Question: I am trying to set out my webpage and I am facing a big problem. I have wrapped all of my code in a tag as I wish to wrap all of my content in an additional background of different color.
However when I set the attributes for my code this happens:

It is as if by bottom element is overlapping somehow with the two above. I am using column separators I do not know if this affects it. Here is my full CSS & HTML code:
HTML:
'''
<!DOCTYPE html>
<html>
<head>
<link href='http://fonts.googleapis.com/css?family=Ubuntu:400,700' rel='stylesheet' type='text/css'>
<link rel="stylesheet" href="http://s3.amazonaws.com/codecademy-content/courses/ltp/css/bootstrap.css">
<link rel='stylesheet' href='style.css'/>
<script src='script.js'></script>
</head>
<body>
<div class="nav">
<div class="container">
<ul class="pull-left">
<li><a href="#">Home</a></li>
<li><a href="#">Featured</a></li>
<li><a href="#">Coming Soon</a></li>
</ul>
<ul class="pull-right">
<li><a href="#">Sign In</a></li>
<li><a href="#">Register</a></li>
</ul>
<div id="logo-game">
<img src="http://upload.wikimedia.org/wikipedia/he/b/b7/Gamespot_logo.png">
</div>
</div>
</div>
<div class="jumbotron">
<div class="container">
<div class="feature-cont">
<div id="feature-cont-back">
<h1>100's Of Featured Game Reviews</h1>
<p>Browse through our collection of the most popular game reviews out there</p>
<a href="#">Find Out More</a>
</div>
</div>
</div>
</div>
<div class="bodytwo">
<!--Recommened Section-->
<div class="recommended">
<div class="text-center">
<div class="container">
<ul>
<li><img src="https://img.game.co.uk/merch/homeEspots/FranchiseLogos/FranchiseLogos_Destiny.jpg"></li>
<li><img src="https://img.game.co.uk/merch/homeEspots/FranchiseLogos/FranchiseLogos_CODAW.jpg"></li>
<li><img src="https://img.game.co.uk/merch/homeEspots/FranchiseLogos/FranchiseLogos_Evolve.jpg"></li>
<li><img src="https://img.game.co.uk/merch/homeEspots/FranchiseLogos/FranchiseLogos_AssassinsCreed.jpg"</li>
<li><img src="https://img.game.co.uk/merch/homeEspots/FranchiseLogos/FranchiseLogos_FIFA.jpg"</li>
</ul>
<ul>
<li><img src="https://img.game.co.uk/merch/homeEspots/FranchiseLogos/FranchiseLogos_Forza.jpg"></li>
<li><img src="https://img.game.co.uk/merch/homeEspots/FranchiseLogos/FranchiseLogos_BattlefieldHardlines.jpg"></li>
<li><img src="https://img.game.co.uk/merch/homeEspots/FranchiseLogos/FranchiseLogos_GTAV.jpg"></li>
<li><img src="https://img.game.co.uk/merch/homeEspots/FranchiseLogos/FranchiseLogos_Halo.jpg"></li>
<li><img src="https://img.game.co.uk/merch/homeEspots/FranchiseLogos/FranchiseLogos_FarCry4.jpg"> </li>
</ul>
</div>
</div>
</div>
<!--Start Of Tables-->
<div class="mainc">
<div class="container">
<div class="row">
<div class="col-md-6">
<div class="new-game">
<table>
<tr>
<th colspan="3">Games</th>
</tr>
<tr>
<td>
<img src="http://static.gamespot.com/uploads/original/<PHONE>/<PHONE>-battlefield4.jpeg">
<p>Battlefield 4 is the genre-defining action blockbuster made from moments that blur the line between game and glory...</p>
</td>
<td>
<img src="http://images.pushsquare.com/games/ps3/fifa_14/cover_large.jpg">
<p>This year it's all about the emotion of scoring great goals - the challenge of building play as a team...</p>
</td>
<td>
<img src="http://images.pushsquare.com/games/ps3/dead_island_riptide/cover_large.jpg">
<p>Take on hundreds of Zombies at once as your screen becomes swamped with the undead all after one thing.... You!</p>
</td>
</tr>
<tr>
<td height="400">
<img src="http://images.pushsquare.com/games/ps4/need_for_speed_rivals/cover_large.jpg">
<p>High speed meets high stakes in Need for Speed: Rivals. Play as a lone-wolf racer or a team-based cop as you speed... </p>
</td>
<td>
<img src="http://images.pushsquare.com/games/ps4/watch_dogs/cover_large.jpg">
<p>Join the Community and Social Team from GAME as they head to Paris for a special Watch Dogs event with Ubisoft!.. </p>
</td>
<td>
<img src="http://images.pushsquare.com/games/ps3/last_of_us/cover_large.jpg">
<p>From the creators of the Uncharted Series comes an emotionally-charged experience that'll keep you gripped...</p>
</td>
</tr>
</table>
</div>
</div>
<!--End Of Tables-->
<!--Start of chart-->
<div class="col-md-6">
<div class="table-chart">
<table class="background">
<tr>
<th colspan="3"><h1>Game Charts</h1></th>
</tr>
<tr>
<td><h1>1</h1></td>
<td><img src="http://images.pushsquare.com/games/ps3/gran_turismo_6/cover_large.jpg"</td>
<td><h3>Gran Turismo</h3><a href="#" class="view-review">View Review</a></td>
</tr>
<tr>
<td><h1>2</h1></td>
<td><img src="http://images.pushsquare.com/games/ps3/call_of_duty_ghosts/cover_large.jpg"</td>
<td><h3>Call of Duty:Ghosts</h3><a href="#" class="view-review">View Review</a> </td>
</tr>
<tr>
<td><h1>3</h1></td>
<td><img src="http://images.pushsquare.com/games/ps4/killzone_shadow_fall/cover_large.jpg"</td>
<td><h3>Killzone</h3><a href="#" class="view-review">View Review</a></td>
</tr>
</table>
</div>
</div>
</div>
</div>
</div>
<!--End of chart-->
</div>
<div class="feature-article">
<div ="feature-back">
<div class="container">
<div class="row">
<div class="col-md-4">
<h2>Call Of Duty: Ghosts</h2>
<img src="http://eaglerising.com/wp-content/uploads/2013/11/call_of_duty_ghosts-hd-300x180.jpg">
<p>Build your team and take up to 6 of them into battle in the all new Squads mode. This mode takes the best parts of the multiplayer experience and allows you to play either solo or cooperatively with the custom soldiers created and leveled up in multiplaye</p>
</div>
<div class="col-md-4">
<div id="feature_back">
<h2>Grand Theft Auto V</h2>
<img src="http://ronewiznation.files.wordpress.com/2013/10/grand-theft-auto-game-cover.jpg?w=300&h=180">
<p>Grand Theft Auto V Los Santos: a sprawling sun-soaked metropolis full of self-help gurus, starlets, and fading celebrities, once the envy of the Western world, now struggling to stay afloat in an era of economic uncertainty and cheap reality TV. </p>
</div>
</div>
<div class="col-md-4">
<h2>Assasins Creed</h2>
<img src="http://www.ketubanjiwa.com/wp-content/uploads/2013/12/Assassins-Creed-IV-Black-Flag-Freedom-Cry-DLC-Reloaded-Single-Link-300x180.jpg">
<p>The year is 1715. Pirates rule the Caribbean and have established their own lawless Republic where corruption, greediness and cruelty are commonplace.</p>
</div>
</div>
</div>
</div>
</body>
</html>
'''
CSS:
'''
body {
background-color:#121212;
}
.bodytwo {
background-color:white;
position:relative;
}
.nav {
background-color:black;
width:100%;
position:fixed;
z-index:5;
}
.nav li {
display:inline;
}
.nav a {
padding:10px 8px;
position:relative;
top:6px;
color:#FF6600;
text-transform:uppercase;
}
#logo-game img {
position:relative;
height:50px;
left:20%;
}
.jumbotron {
position:relative;
top:50px;
background-image:url('http://collectortoys.net/wp-content/uploads/2014/06/battlefield-4-server-bannerladder-standings-for-xboxone-battlefield-4---bf4-xbox-one-mretosqa.jpg');
height:500px;
z-index:2;
background-size:cover;
}
.feature-cont {
position:relative;
left:800px;
width:350px;
color:white;
z-index:2;
}
#feature-cont-back {
background-color:rgba(20,20,20,.5);
width:400px;
height:400px;
position:relative;
border-radius:10px;
padding:5px;
z-index:1;
}
.jumbotron h1 {
font-family:ubuntu, Arial;
}
.recommended li {
display:inline;
margin:auto;
float: none;
position:relative;
top:80px;
}
.new-game {
position:relative;
}
.new-game td, th {
padding: 0.5;
}
.new-game table {
border-collapse:separate;
border-spacing:15px 10px;
border: 1px solid black;
border-top-left-radius:10px;
border-top-right-radius:10px;
border-bottom-left-radius:10px;
border-bottom-right-radius:10px;
}
.new-game tr {
padding:10px;
}
.new-game tr th {
text-align:center;
color:white;
font-family:ubuntu;
font-size:25px;
}
.new-game td {
padding:10px;
width:100px;
height:200px;
vertical-align:top;
background-color: rgba(24,24,24,.2);
border-top-left-radius:10px;
border-top-right-radius:10px;
border-bottom-left-radius:10px;
border-bottom-right-radius:10px;
}
.new-game td p {
text-align:center;
font-family:arial;
font-size:12px;
color:white;
}
.new-game td img {
width:100px;
height:100px;
}
.background {
background: url("http://i1057.photobucket.com/albums/t390/Alexwileyy/box-01_zpsdd34bf84.png")
no-repeat;
height:500px;
width:424px;
}
.table-chart table {
position:relative;
border-collapse:separate;
}
.table-chart tr td h3 {
width:150px;
text-align: center;
font-family:Arial;
font-size:20px;
position:relative;
top:-20px;
color:black;
}
.table-chart td a {
position:relative;
top:-20px;
}
.table-chart td img {
width:100px;
height:100px;
}
.table-chart th h1 {
text-align:center;
font-family:ubuntu;
color: #dd6a15;
text-shadow: 0 2px rgba(0,0,0,0.75);
}
.table-chart td {
padding:15px;
box-shadow: 0 3px 1px rgba(26,26,26,0.75);
}
.feature-article {
position:relative;
clear:both;
height:400px;
border-bottom:3px solid #2f2f2f;
border-top:3px solid #2f2f2f;
background-image:url('http://i1057.photobucket.com/albums/t390/Alexwileyy/1_zps87c3163e.jpg');
}
.feature-article .col-md-4 {
width:370px;
height:200px;
text-align:center;
margin:auto;
z-index:1;
}
.feature-article .col-md-4 img {
width:300px;
height:180px;
}
.feature-article .col-md-4 p {
width:350px;
}
#feature_back {
clear:both;
background-image:url('http://i1057.photobucket.com/albums/t390/Alexwileyy/line-01_zps79e6ad19.png');
height:400px;
width:370px;
padding-left:10px;
background-repeat:no-repeat
}
/*Buttons Design*/
.view-review {
margin-top: 0px;
margin-right: 0px;
padding: 14px 26px;
font-size: 14px;
line-height: 100%;
text-shadow: 0 1px rgba(0, 0, 0, 0.4);
color: #fff;
display:inline-block;
vertical-align: middle;
text-align: center;
cursor: pointer;
font-weight: bold;
transition: background 0.1s ease-in-out;
/*for different browsers */
-webkit-transition: background 0.4s ease-in-out;
-moz-transition: background 0.1s ease-in-out;
-ms-transition: background 0.1s ease-in-out;
-o-transition: background 0.1s ease-in-out;
/*END*/
text-shadow: 0 1px rgba(0, 0, 0, 0.3);
color: #fff;
-webkit-border-radius: 3px;
-moz-border-radius: 3px;
border-radius: 3px;
font-family: 'Helvetica Neue', Helvetica, sans-serif;
}
.view-review:active {
padding-top: 15px;
margin-bottom: -1px;
}
.view-review, .view-review:hover, .view-review:active {
outline: 0 none;
text-decoration: none;
color: #fff;
border-radius: 3px;
}
.view-review {
background-color: #2f2f2f;
box-shadow: 0px 3px 0px 0px #ea6300;
width:150px;
height:35px;
}
.view-review:hover {
background-color: #454545;
}
.mainc .row {
position:relative;
top:80px;
}
'''
To summarise I want to have the white background wrapped around only the table elements on the page running all the way down the page, however the bottom element is overlapping the tables.
Any idea at all of what I could possible do?
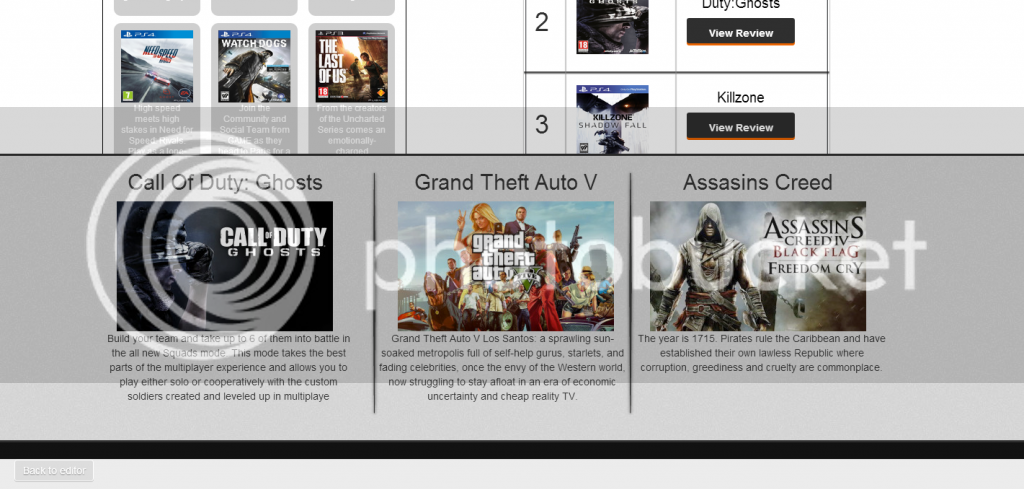
Answer: The problem is that you gave a 'top:80' to '.mainc .row'. This causes the overlap. Delete it, and your footer will not overlap the content. Also, give a 'margin-top:100px' to your '.mainc' class. this will fix the new overlapping problem.
You need to learn to use bootstrap more efficiently. Don't be afraid to abuse bootstrap's 'container' and 'row' divs. Think of those element as some big lego blocs that will stack themselves untop of each others.
Also I would not recommend using tables, as they are old-school and less edit-friendly. Use DIVs, you will have more control over them and they will adjust more easily with bootstrap.
If you want your site to be responsive, learn how to scale and place your columns accordingly by adding all of bootstrap 'col-x-x' classes.